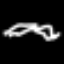
Label: squiggle